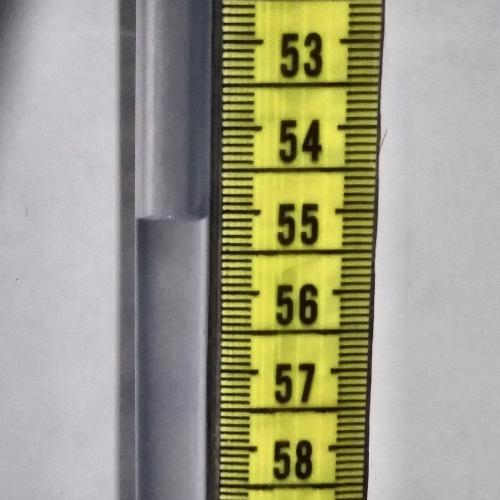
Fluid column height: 55.1 cm